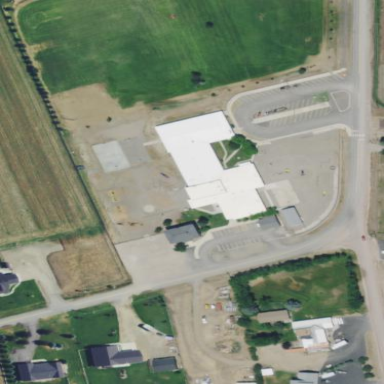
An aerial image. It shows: School building.